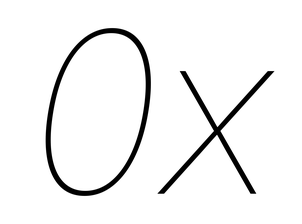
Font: Inter-Italic_Thin_Italic